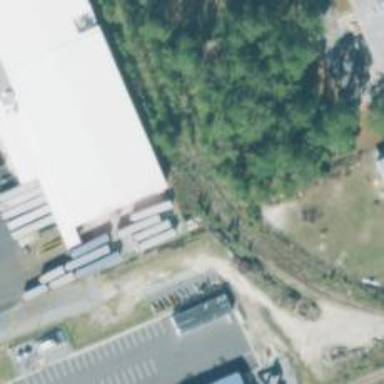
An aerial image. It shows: Railway spur service.